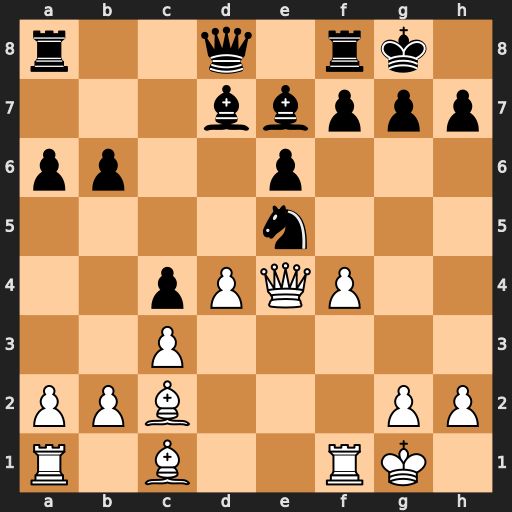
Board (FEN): r2q1rk1/3bbppp/pp2p3/4n3/2pPQP2/2P5/PPB3PP/R1B2RK1
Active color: w
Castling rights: -
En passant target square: -
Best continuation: Qxh7#